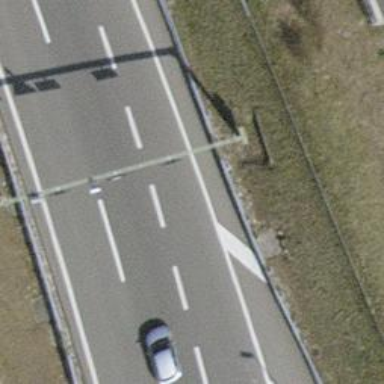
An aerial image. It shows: Asphalt motorway.